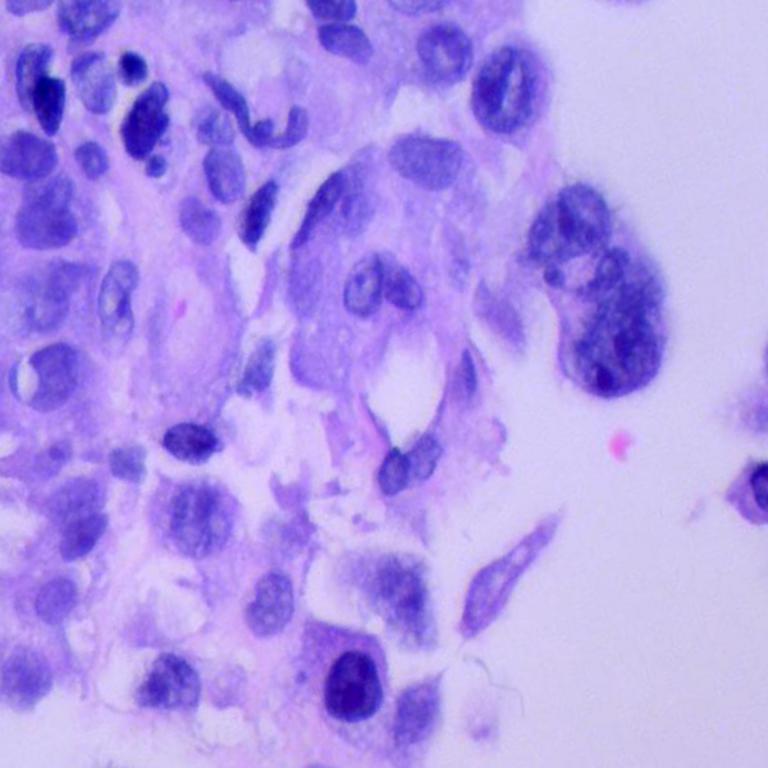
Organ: lung
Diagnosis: adenocarcinomas